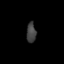
Tissue: lung
Cell type: Epithelial cells
Senescence score: 0.1673
Nuclear area (px): 185
Mean DAPI intensity: 64.703